Aerial crown-view tile of a tropical tree (Barro Colorado Island, Panama), acquired 20241216:
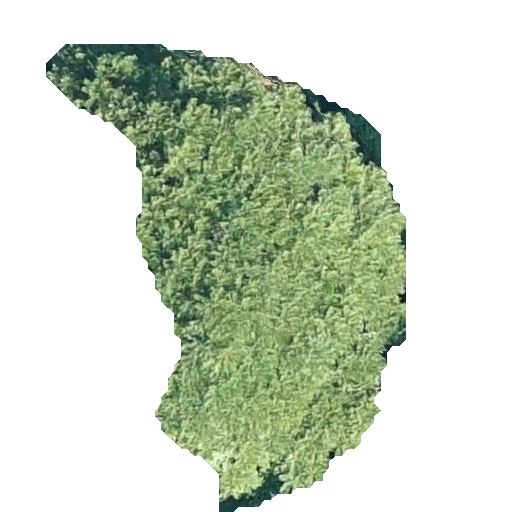
Species: Jacaranda copaia
GBIF accepted scientific name: Jacaranda copaia
Crown area: 143.252 m²